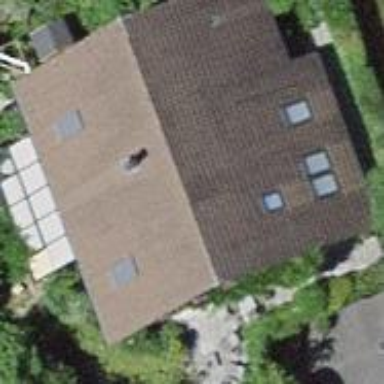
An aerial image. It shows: Building with tiled roof.